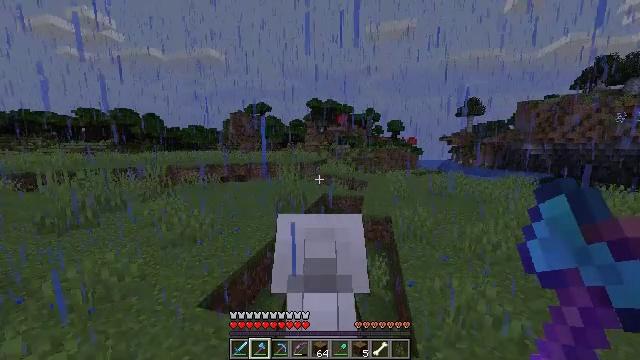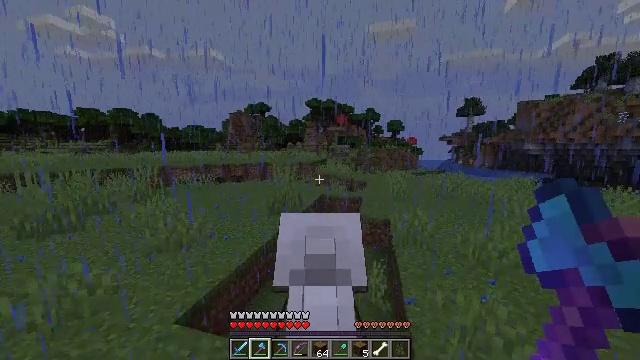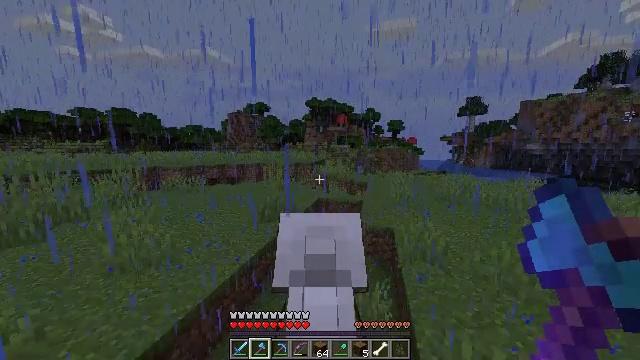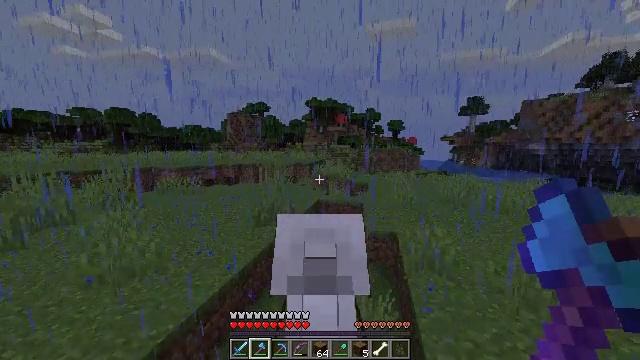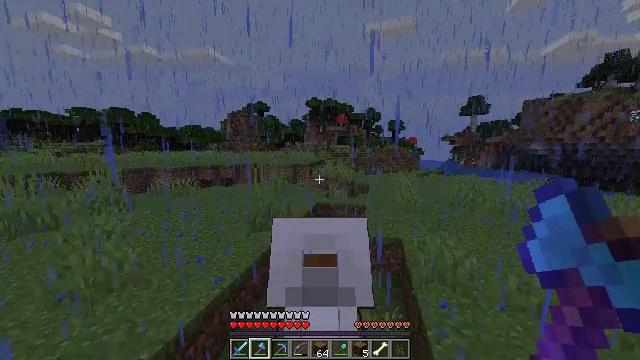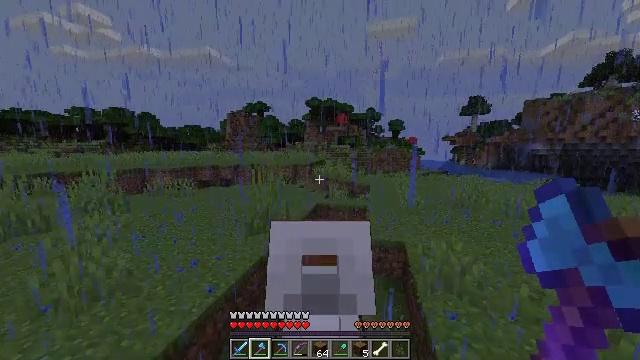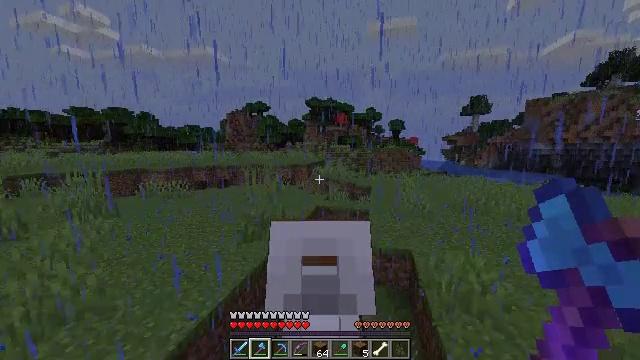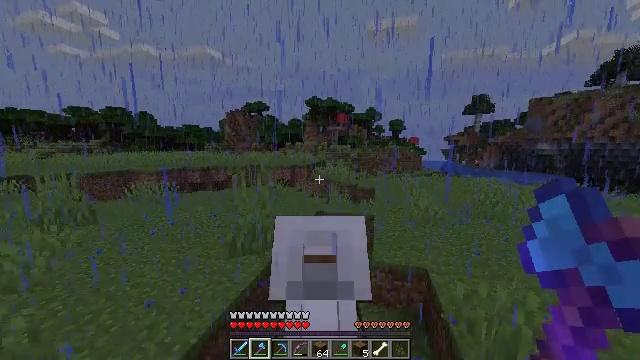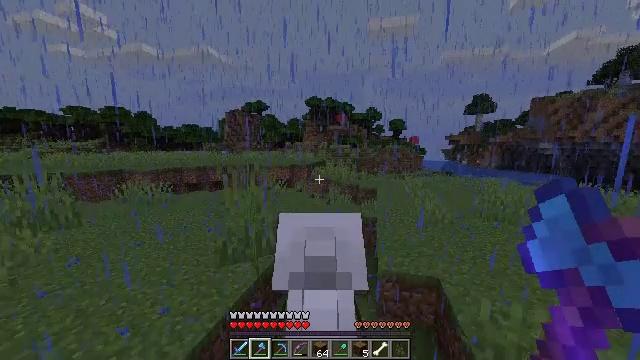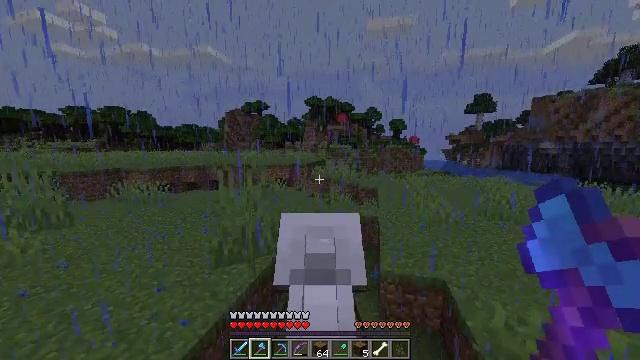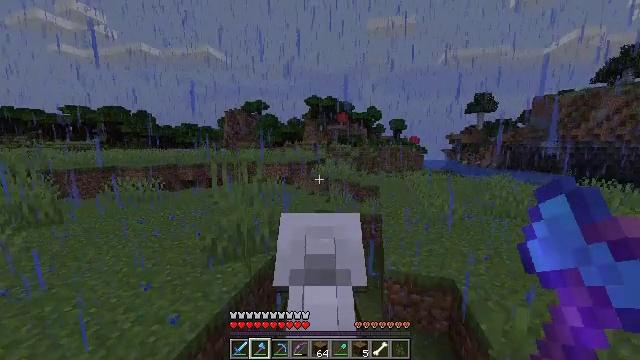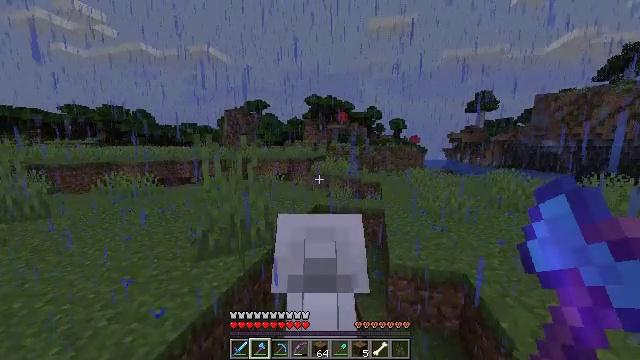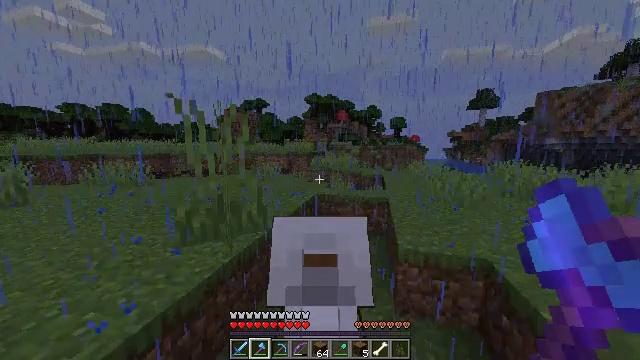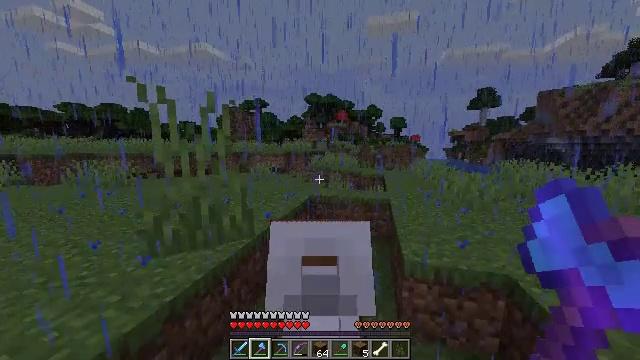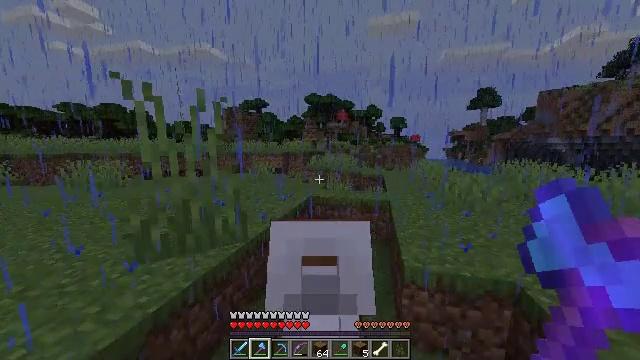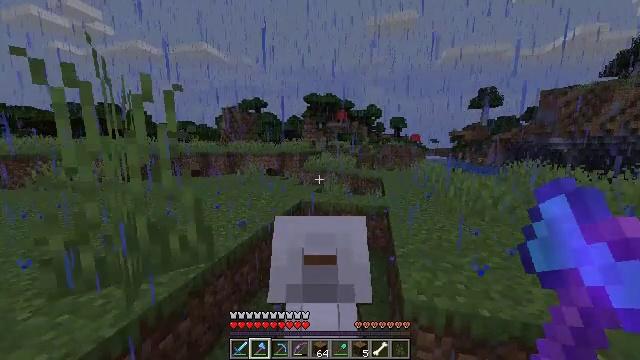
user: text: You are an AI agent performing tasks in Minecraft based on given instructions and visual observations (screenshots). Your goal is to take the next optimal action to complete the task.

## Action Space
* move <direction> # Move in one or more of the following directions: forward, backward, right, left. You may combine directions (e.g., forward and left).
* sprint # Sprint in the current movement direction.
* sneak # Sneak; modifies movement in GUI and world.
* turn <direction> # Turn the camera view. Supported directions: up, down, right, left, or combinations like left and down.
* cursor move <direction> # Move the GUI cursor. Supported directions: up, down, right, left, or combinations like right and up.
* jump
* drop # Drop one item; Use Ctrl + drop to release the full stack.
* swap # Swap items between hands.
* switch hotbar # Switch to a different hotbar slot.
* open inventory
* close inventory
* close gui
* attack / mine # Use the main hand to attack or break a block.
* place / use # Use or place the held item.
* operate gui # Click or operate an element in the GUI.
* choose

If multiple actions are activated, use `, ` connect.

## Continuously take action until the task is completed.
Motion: motion action
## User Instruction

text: Gather the mushroom stem from a big mushroom.
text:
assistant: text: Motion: move forward, sprint
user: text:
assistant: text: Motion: move forward, sprint
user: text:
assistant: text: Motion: move forward, sprint
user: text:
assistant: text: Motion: move forward, sprint
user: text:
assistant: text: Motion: move forward, sprint
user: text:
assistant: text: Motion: move forward, sprint
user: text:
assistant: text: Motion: move forward, sprint
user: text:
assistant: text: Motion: move forward, sprint
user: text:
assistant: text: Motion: move forward, sprint
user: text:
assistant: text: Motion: move forward, sprint
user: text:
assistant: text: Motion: move forward and move right, sprint
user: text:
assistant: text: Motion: move forward and move right, sprint
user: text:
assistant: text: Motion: move forward and move right, sprint
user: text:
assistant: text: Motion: move forward and move right, sprint
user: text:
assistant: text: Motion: move forward and move right, sprint
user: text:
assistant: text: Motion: move forward and move right, sprint
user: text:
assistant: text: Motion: move forward and move right, sprint
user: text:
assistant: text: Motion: move forward and move right, sprint
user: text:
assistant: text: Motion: move forward and move right, sprint
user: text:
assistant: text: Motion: move forward and move right, sprint
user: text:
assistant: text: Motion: move forward and move right, sprint
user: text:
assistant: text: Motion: move forward and move right, sprint
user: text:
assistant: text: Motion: move forward and move right, sprint
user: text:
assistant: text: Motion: move forward and move right, sprint
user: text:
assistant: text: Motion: move forward and move right, sprint
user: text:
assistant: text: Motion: move forward and move right, sprint
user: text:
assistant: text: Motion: move forward and move right, sprint
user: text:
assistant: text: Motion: move forward and move right, sprint
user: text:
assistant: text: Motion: move forward and move right, sprint
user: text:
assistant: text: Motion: move forward and move right, sprint